Breast ultrasound image
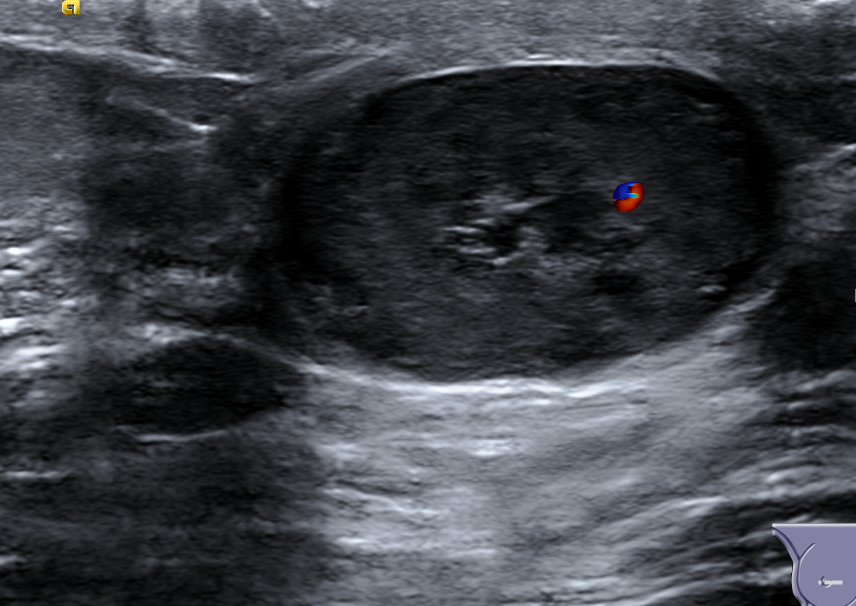
Diagnosis: benign